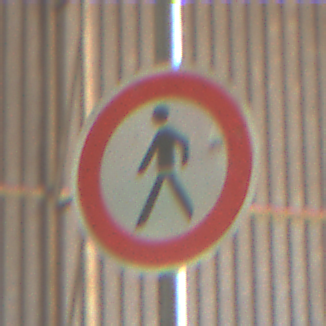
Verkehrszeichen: VerbotFussgaenger
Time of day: Midday
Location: Indoor (Urban)
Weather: NotSpecified
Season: NotSpecified
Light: Natural